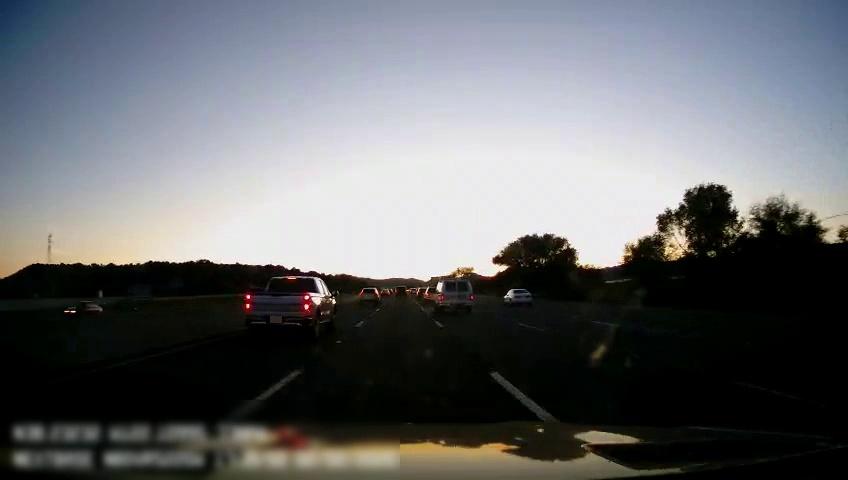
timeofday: Dusk/Dawn/Twilight
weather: Sunny
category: Drivable Space
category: Vehicles | Car
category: Vehicles | Car
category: Vehicles | SUV
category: Vehicles | Car
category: Vehicles | Van
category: Vehicles | Car
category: Vehicles | SUV
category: Vehicles | Truck
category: Vehicles | Car
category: Lanes | Alternate Lane
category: Lanes | Current Lane
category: Lanes | Current Lane
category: Lanes | Alternate Lane
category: Lanes | Alternate Lane